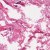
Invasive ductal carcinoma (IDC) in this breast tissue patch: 0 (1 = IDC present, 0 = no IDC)